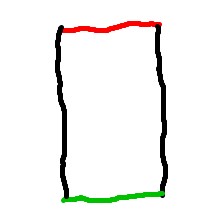
Shape: rectangle